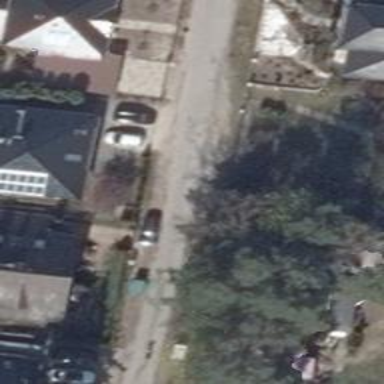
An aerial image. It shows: Driveway leading to service road.